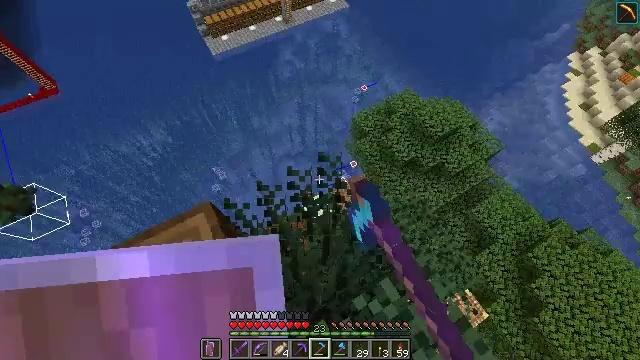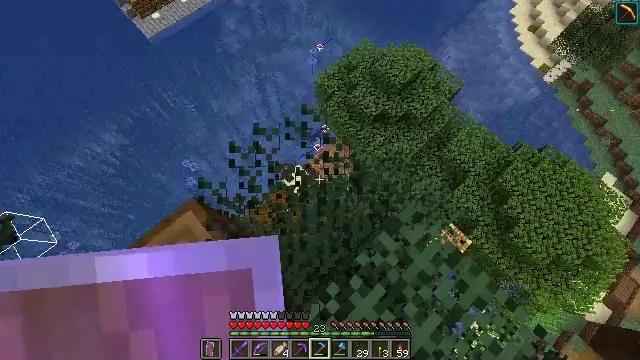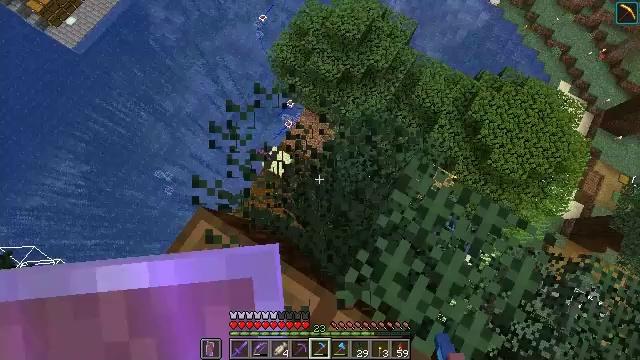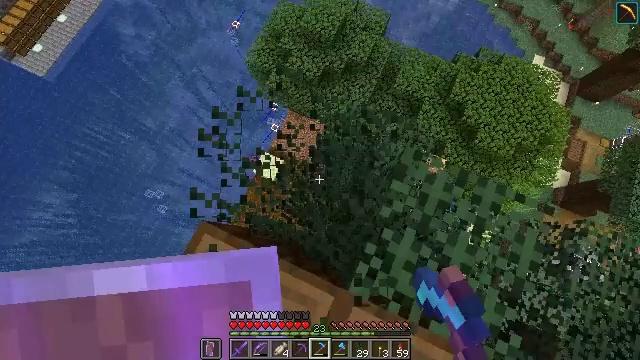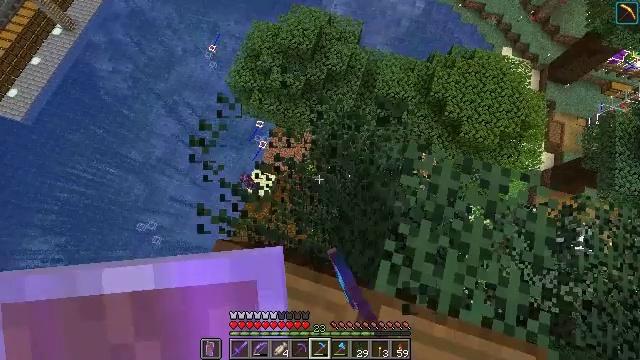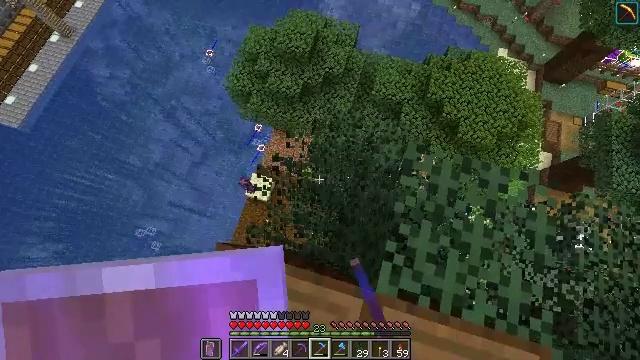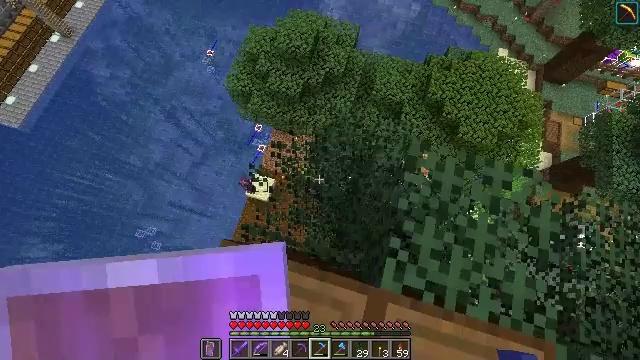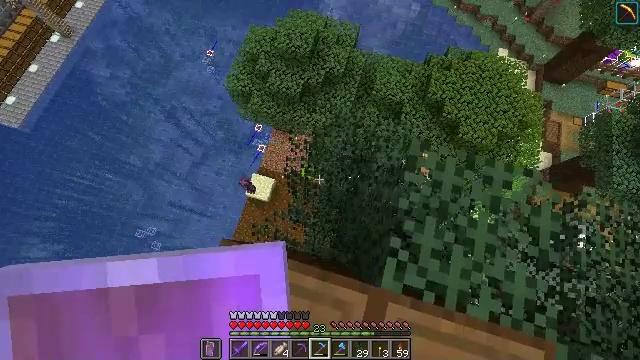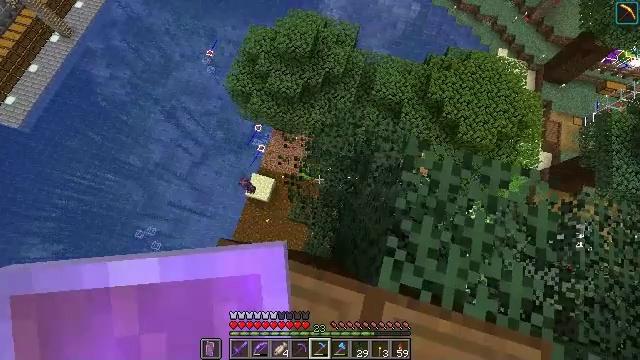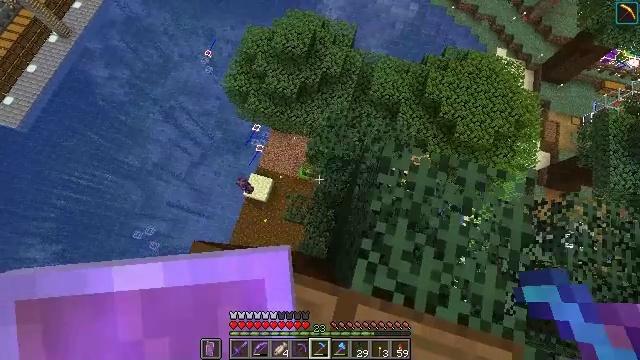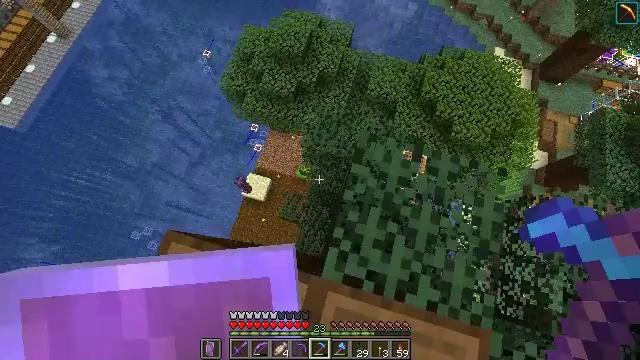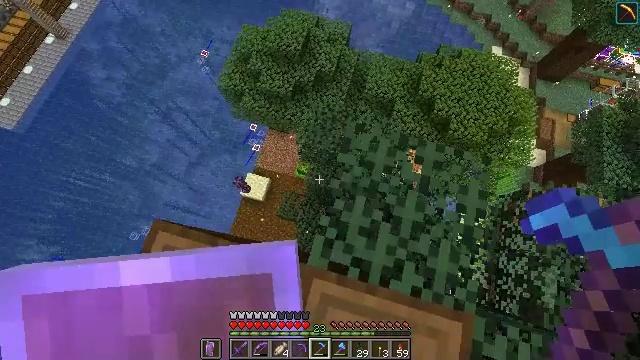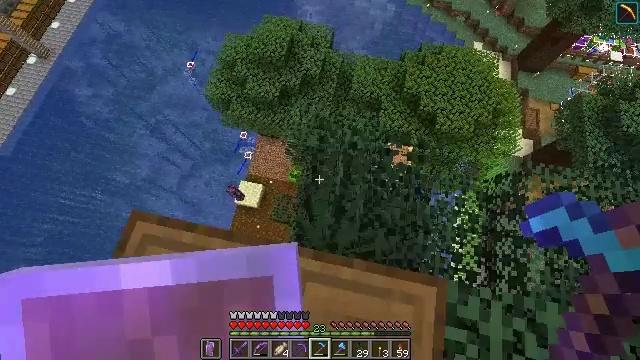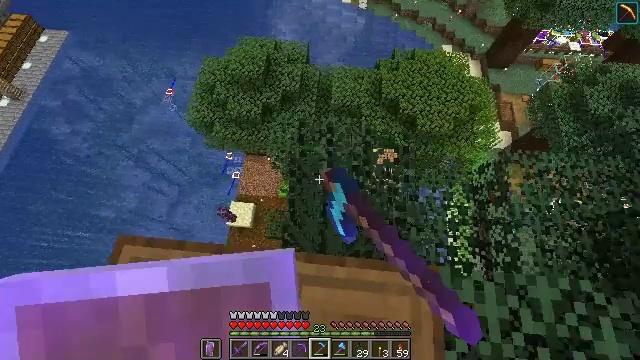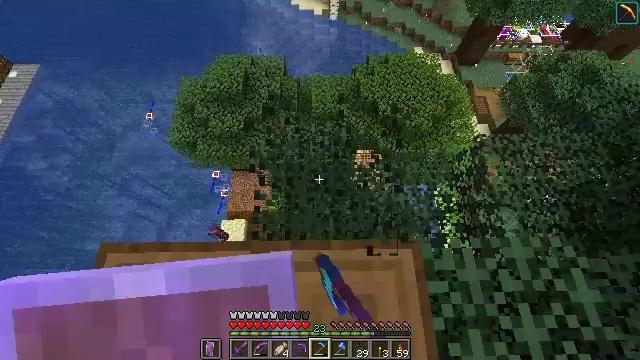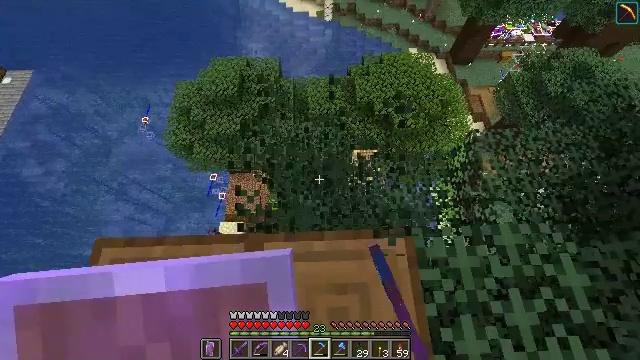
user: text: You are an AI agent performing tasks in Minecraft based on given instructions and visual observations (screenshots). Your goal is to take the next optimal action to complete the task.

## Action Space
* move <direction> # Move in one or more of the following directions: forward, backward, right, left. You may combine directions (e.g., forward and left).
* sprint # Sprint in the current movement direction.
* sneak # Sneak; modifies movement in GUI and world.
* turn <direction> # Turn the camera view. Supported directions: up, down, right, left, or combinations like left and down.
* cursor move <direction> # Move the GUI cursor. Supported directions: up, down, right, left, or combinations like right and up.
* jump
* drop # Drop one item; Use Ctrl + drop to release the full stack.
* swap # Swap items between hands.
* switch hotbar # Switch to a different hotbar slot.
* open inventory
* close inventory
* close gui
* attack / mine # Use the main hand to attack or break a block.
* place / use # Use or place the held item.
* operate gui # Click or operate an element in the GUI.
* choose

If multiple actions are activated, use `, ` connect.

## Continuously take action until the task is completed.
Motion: motion action
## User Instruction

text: Punch the spruce leaves to get saplings.
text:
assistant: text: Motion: move left, turn right and down, attack / mine
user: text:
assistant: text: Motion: move left, turn right and down, attack / mine
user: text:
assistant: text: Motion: turn right, attack / mine
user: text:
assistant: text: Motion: turn right and up, attack / mine
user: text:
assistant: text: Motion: attack / mine
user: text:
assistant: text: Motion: attack / mine
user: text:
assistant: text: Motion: attack / mine
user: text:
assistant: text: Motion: move right, attack / mine
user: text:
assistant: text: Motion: move right, attack / mine
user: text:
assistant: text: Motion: move back and move right, attack / mine
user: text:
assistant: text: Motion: move back and move right, attack / mine
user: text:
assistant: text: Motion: move back, turn right and up, attack / mine
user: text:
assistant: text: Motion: move back, turn right and up, attack / mine
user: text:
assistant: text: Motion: turn right and up, attack / mine
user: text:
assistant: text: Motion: turn right, attack / mine
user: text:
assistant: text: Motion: attack / mine
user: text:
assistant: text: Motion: attack / mine
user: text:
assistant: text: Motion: attack / mine
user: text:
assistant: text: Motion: attack / mine
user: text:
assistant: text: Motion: attack / mine
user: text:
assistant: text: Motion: turn right, attack / mine
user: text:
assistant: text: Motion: turn right and down, attack / mine
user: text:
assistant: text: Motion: turn right, attack / mine
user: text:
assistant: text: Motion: turn right, attack / mine
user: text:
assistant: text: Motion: turn right and up, attack / mine
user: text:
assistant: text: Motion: turn right and up, attack / mine
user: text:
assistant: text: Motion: turn right and up, attack / mine
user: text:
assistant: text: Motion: turn right and up, attack / mine
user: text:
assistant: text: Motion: turn right, attack / mine
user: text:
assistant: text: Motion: turn right, attack / mine